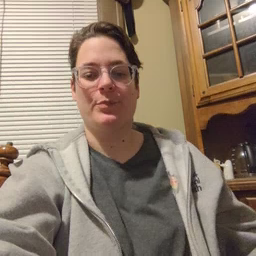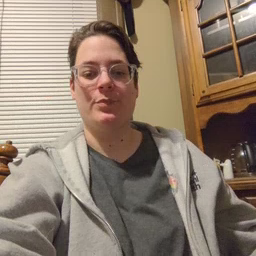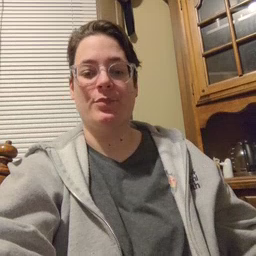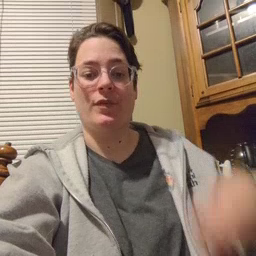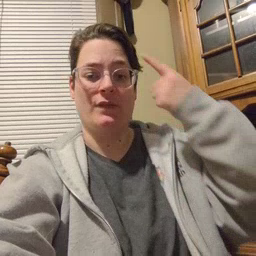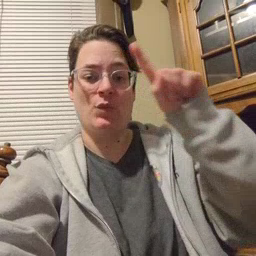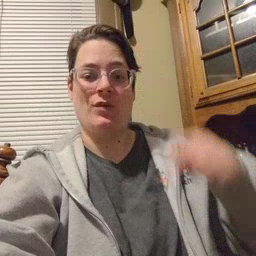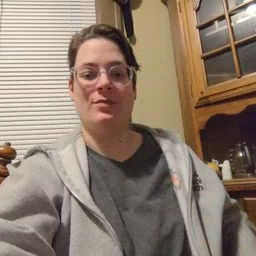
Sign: for